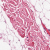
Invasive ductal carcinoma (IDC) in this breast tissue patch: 0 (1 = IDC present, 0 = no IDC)